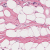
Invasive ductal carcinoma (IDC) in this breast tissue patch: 0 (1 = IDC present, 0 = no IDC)